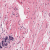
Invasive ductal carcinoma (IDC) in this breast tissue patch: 0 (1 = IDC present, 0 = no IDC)